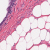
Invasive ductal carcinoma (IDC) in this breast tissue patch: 0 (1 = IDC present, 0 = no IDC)